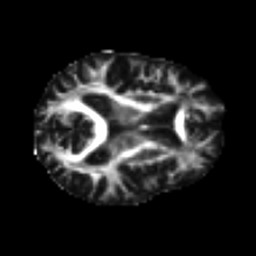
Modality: FA
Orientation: axial
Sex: female
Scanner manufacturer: ge
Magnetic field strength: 3 T
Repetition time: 7 s
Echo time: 0.08 s